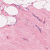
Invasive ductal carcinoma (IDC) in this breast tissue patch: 0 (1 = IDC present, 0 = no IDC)